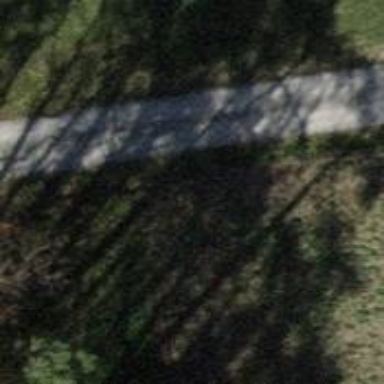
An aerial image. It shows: Pipeline marker.